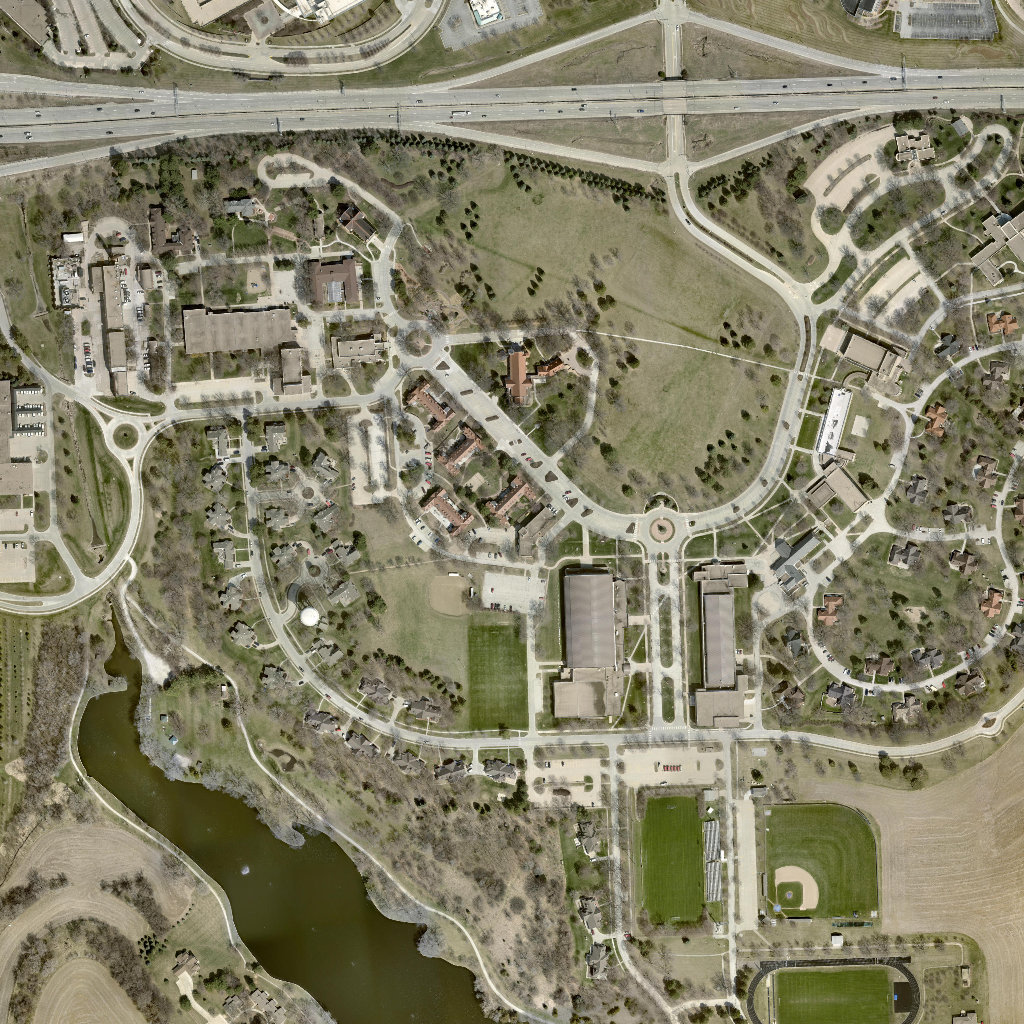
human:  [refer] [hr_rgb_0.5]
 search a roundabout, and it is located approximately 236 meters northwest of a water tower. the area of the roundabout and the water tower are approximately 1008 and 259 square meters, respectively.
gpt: <box>[[10, 40, 14, 44, 0]]</box>

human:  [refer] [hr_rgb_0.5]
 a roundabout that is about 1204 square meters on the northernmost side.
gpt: <box>[[38, 31, 42, 35, 0]]</box>